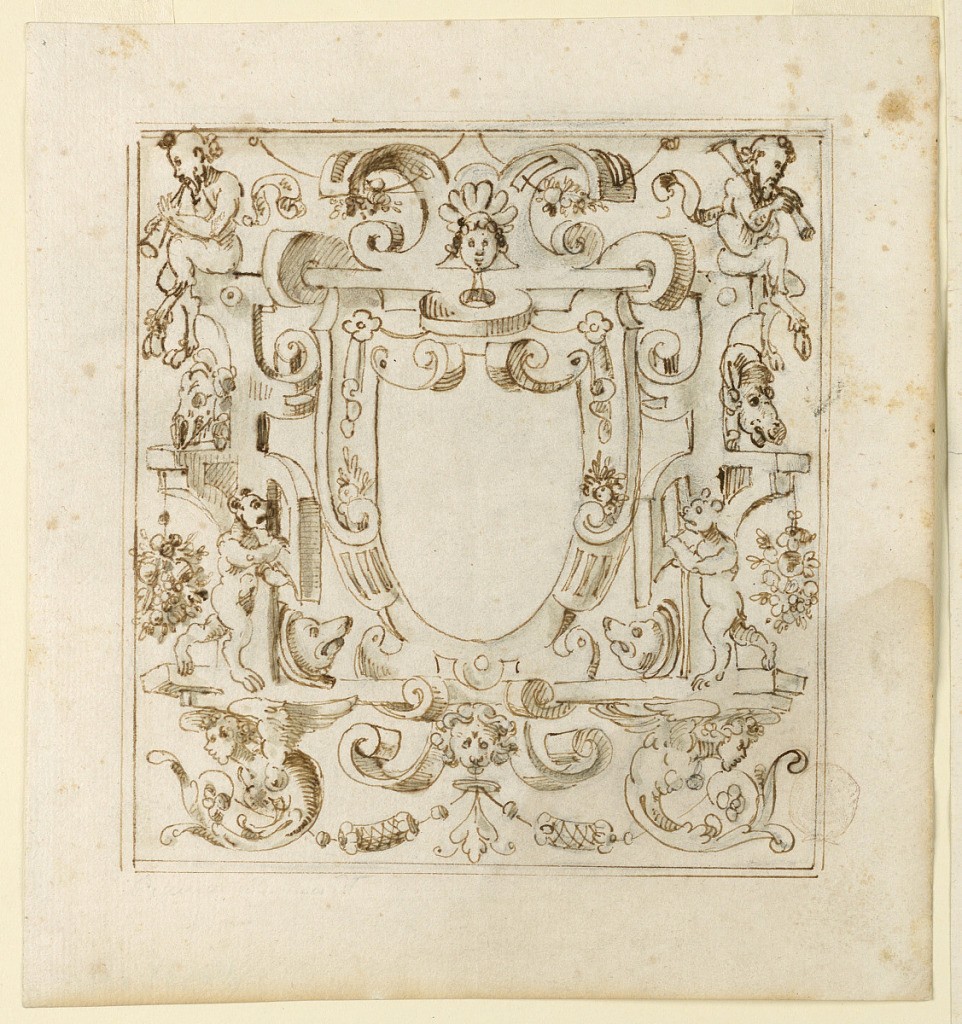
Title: Grotesque Design
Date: early 17th century
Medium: Charcoal, pen and bistre, brush and watercolor on paper
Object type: Drawing
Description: Strapwork with bears and satyrs frames a blank shield.